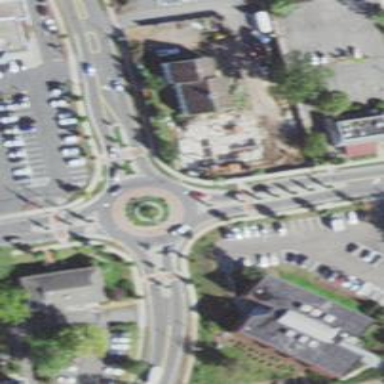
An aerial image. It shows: Secondary road made of asphalt leading to roundabout.